Question: I don't know what's wrong with this query :
'''
select * from products , top 1 * from pic
where products.productId = pic.productId
'''
I have Products and Pic tables , every products could have 1 to n pic and I would like to return every product and the first pic of that
The picture of diagram may help
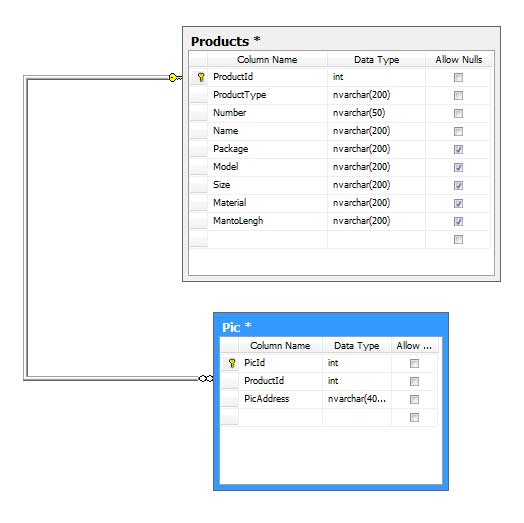
Answer: You need to have a way of uniquely identifying each pic, so I'm asuming that table as an ID column...
'''
SELECT
*
FROM
products
LEFT JOIN
pic
ON pic.Id = (SELECT TOP 1 id FROM pic WHERE productID = products.ProductID ORDER BY id DESC)
'''
Inspired by another answer, using APPLY instead...
'''
SELECT
*
FROM
products
OUTER APPLY
(SELECT TOP 1 * FROM pic WHERE productID = products.ProductID ORDER BY id DESC) AS pic
'''